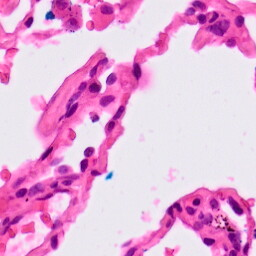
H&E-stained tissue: Lung